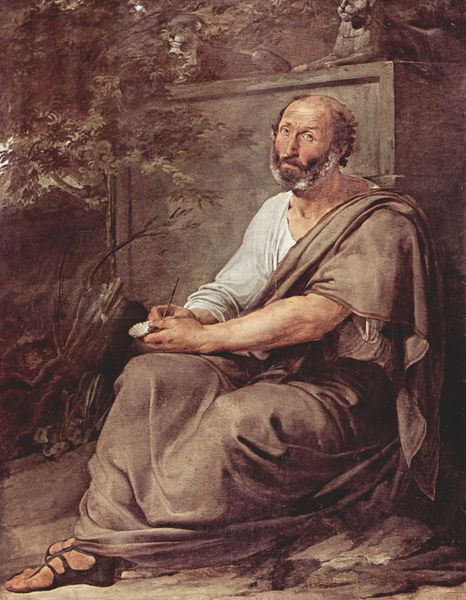
Titel: Aristoteles
Künstler: Francesco Hayez
Standort: Venezia
Institution: Galleria dell'Accademia
Schlagwörter: baum, blätter, dunkel, feder, felsen, fuß, gemälde, hand, haut, kopf, körper, laub, mann, schatten, umhang, weiß, bäume, grün, menschen, ocker, sitzen, äste, braun, brust, dunkelbraun, finger, grau, haar, hell, hintergrund, holz, licht, marmor, mund, nase, rücken, schwarz, stirn, tür, vordergrund, blick, gras, tier, tuch, malerei, alt, bart, hemd, wand, arm, arme, augen, falten, gesicht, inkarnat, kleidung, mensch, sockel, stein, steine, trauer, vollbart, ärmel, bildnis, blicken, hals, hände, krausen, portrait, porträt, schauen, öl, ast, erde, gräser, natur, stamm, strauch, zweige, busch, büsche, gebüsch, boden, auge, dunkelheit, figur, gewand, haare, mantel, sitzend, stoff, klassizismus, blatt, pflanze, augenbrauen, lippe, lippen, locken, schulter, schultern, traurig, wald, stock, skulptur, statue, beine, bein, füße, schrift, wangen, papier, liegen, düster, sitz, mauer, violett, figuren, falte, kraft, muskeln, dichter, glanz, glatze, maler, mimik, robe, sandalen, faltenwurf, plastik, nachdenklich, sinnieren, wange, augenbraue, ellenbogen, zehe, zehen, nachdenken, katze, ruine, antike, blind, philosoph, denken, zettel, erdboden, zweig, draußen, lichtung, kniee, brille, backenbart, denker, schuh, malen, pinsel, flora, stift, tinte, gesciht, halbglatze, rom, ganzfigur, römer, sandale, skulpturen, gruft, eiß, löwen, statuen, zeichnen, grab, sohle, schreiben, oberteil, buschwerk, griechen, muskel, toga, geäst, blattwerk, knieen, griechenland, heiliger, tempel, löwe, muschel, freien, schreiber, postament, block, griffel, sitzender, tunika, grieche, gewandfalten, sphinx, monument, notiz, tonsur, sarkophag, untergewand, senat, braunw, sphingen, skizzieren, steinplatte, sohlen, seneca, blid, andale, denke, löw, obergewand, 19. jahrhundert, löfe, zettel sandale